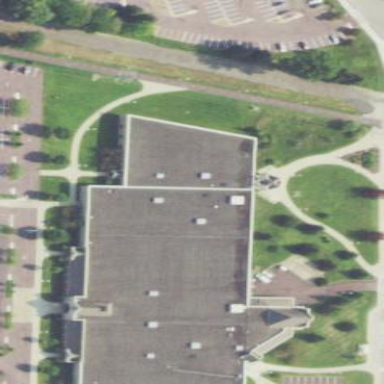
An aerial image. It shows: College building.